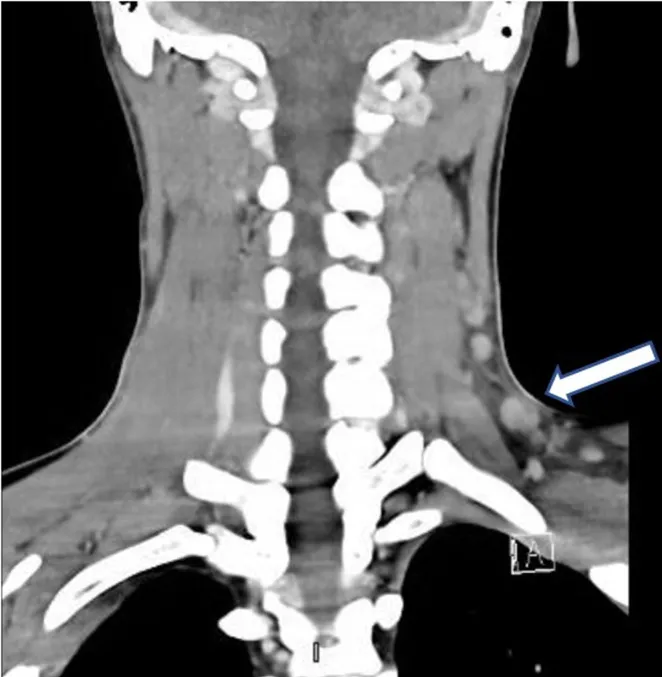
CT of the neck demonstrating left multiples supraclavicular lymphadenopathy the largest measured 10 x 11 mm (arrowed).
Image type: radiology (ct)